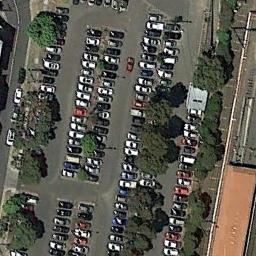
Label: parking_lot